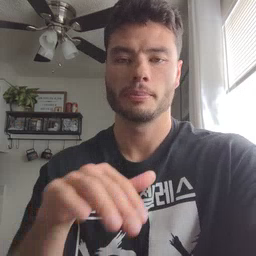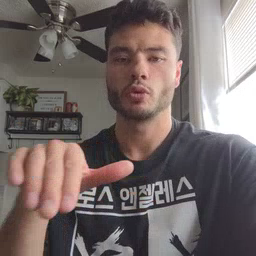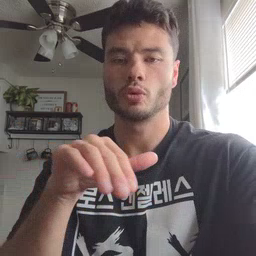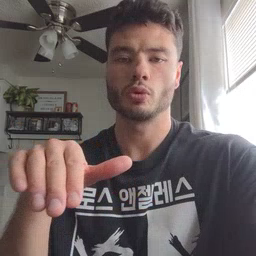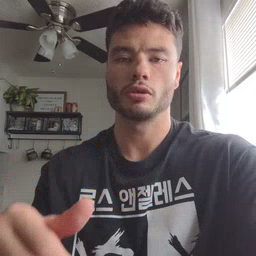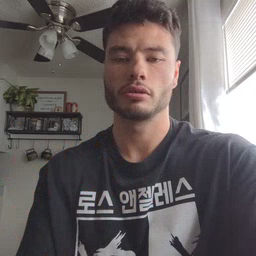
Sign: pool